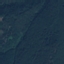
Land use / land cover class: Forest